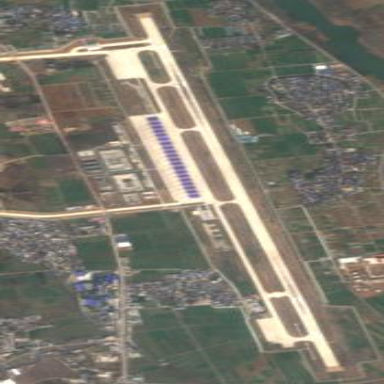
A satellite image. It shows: Military airfield located within larger aerodrome area.